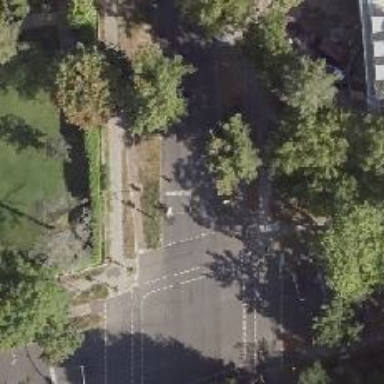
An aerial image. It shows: Road with traffic signals.